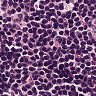
Metastatic tissue present: no